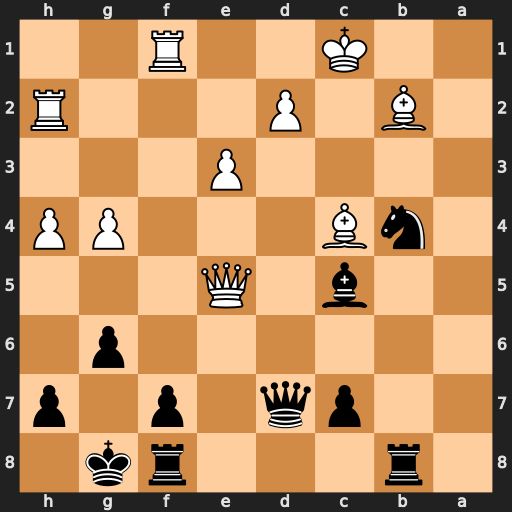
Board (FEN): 1r3rk1/2pq1p1p/6p1/2b1Q3/1nB3PP/4P3/1B1P3R/2K2R2
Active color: b
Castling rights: -
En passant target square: -
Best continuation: Nd3+ Bxd3 Rxb2 Rxf7 Rxf7